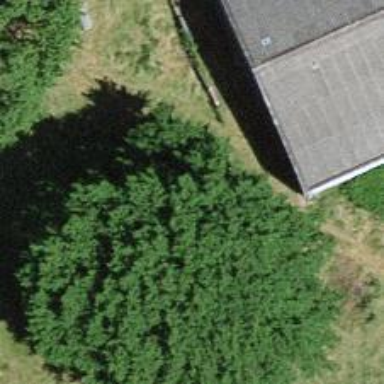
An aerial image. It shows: Single tag "natural: tree."